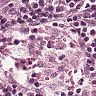
Metastatic tissue present: no